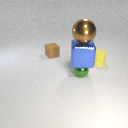
small yellow rubber cylinder to the right of small green metal sphere